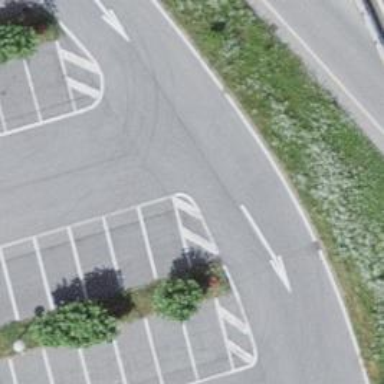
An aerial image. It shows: Parking aisle designated as service road.